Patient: sex M, age 72
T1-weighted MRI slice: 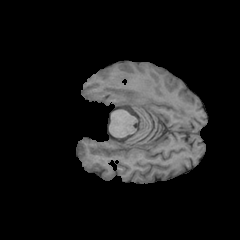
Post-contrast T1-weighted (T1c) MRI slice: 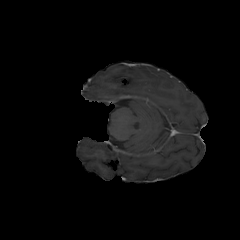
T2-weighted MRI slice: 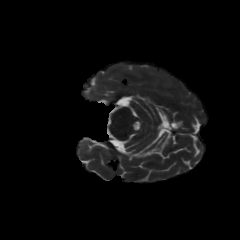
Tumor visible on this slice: yes
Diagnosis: Glioblastoma, IDH-wildtype
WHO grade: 4